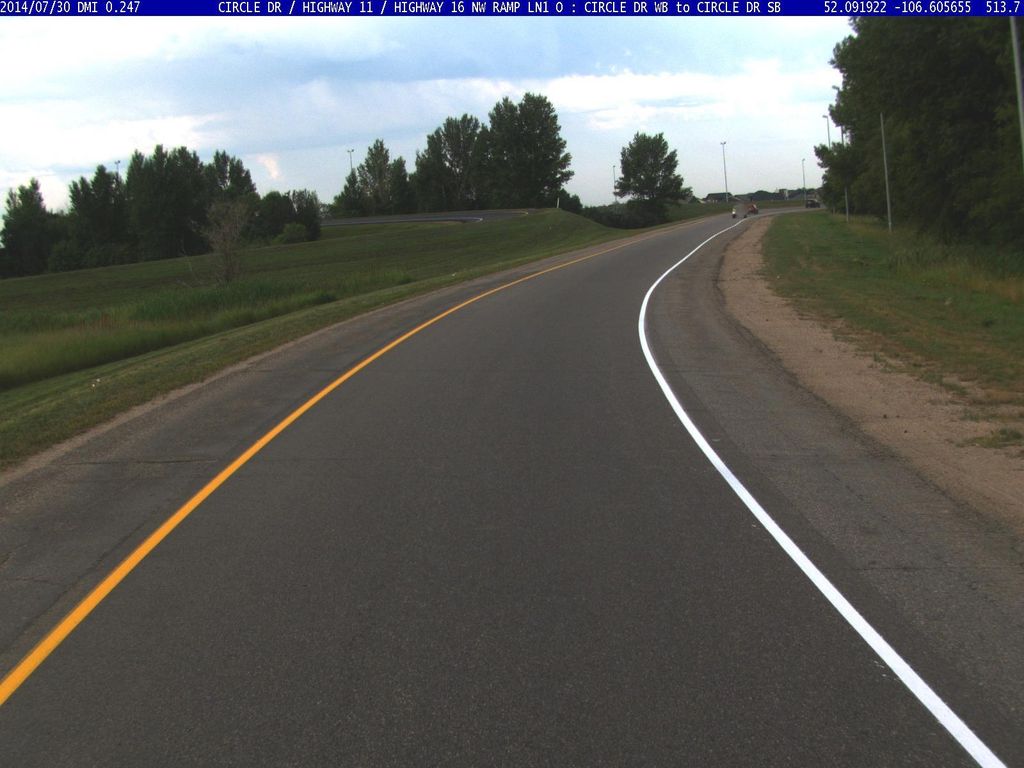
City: saskatoon